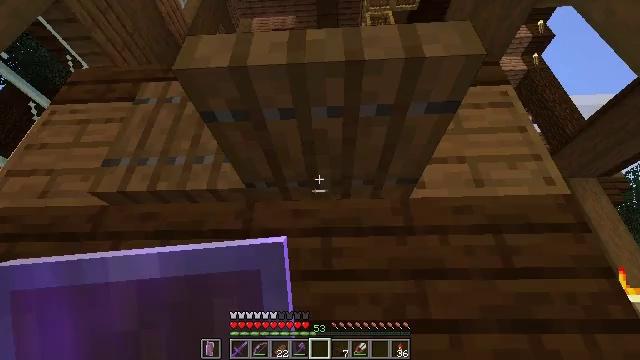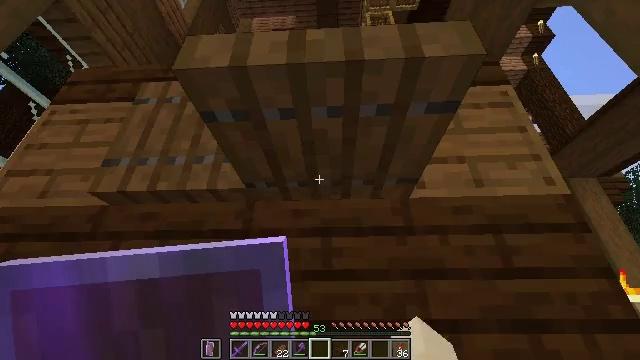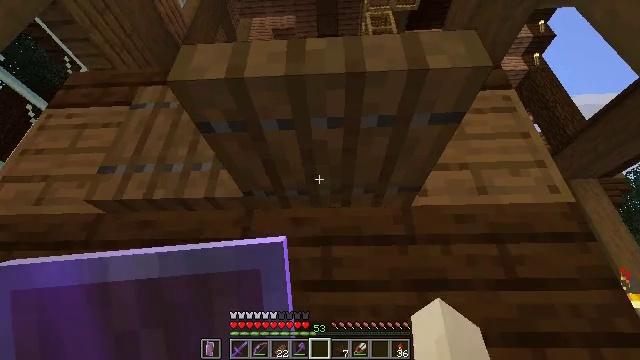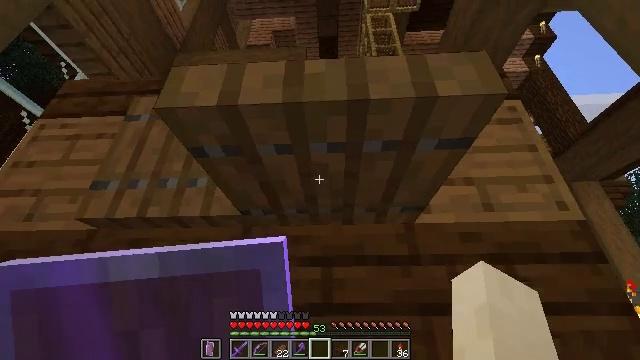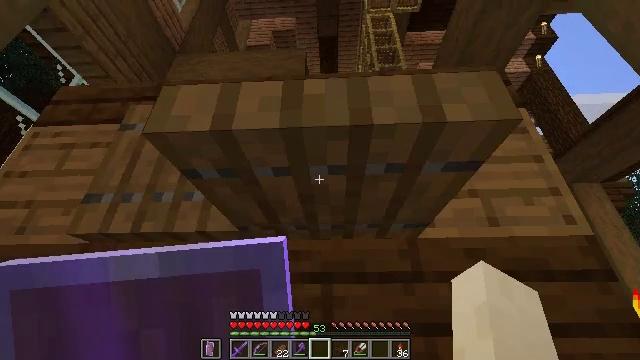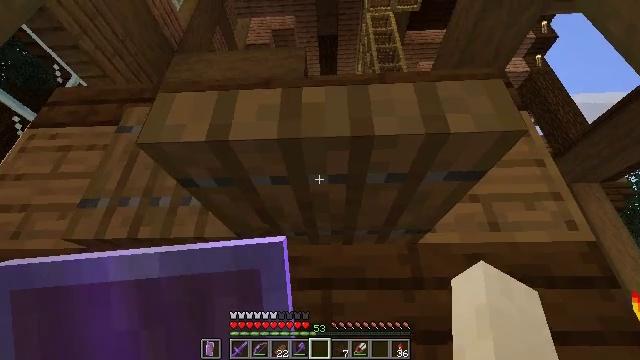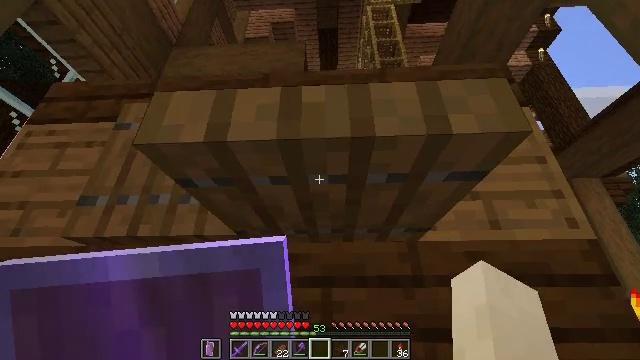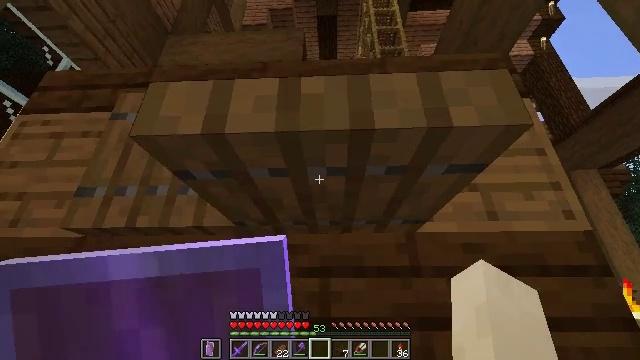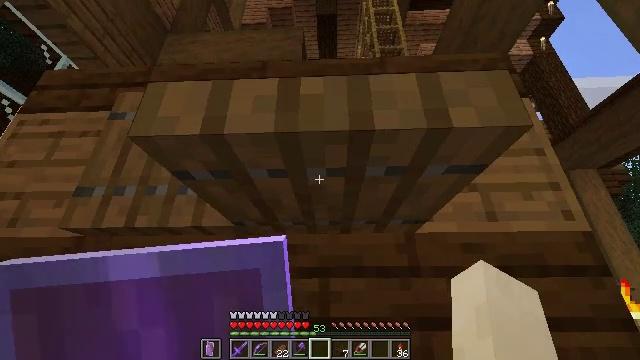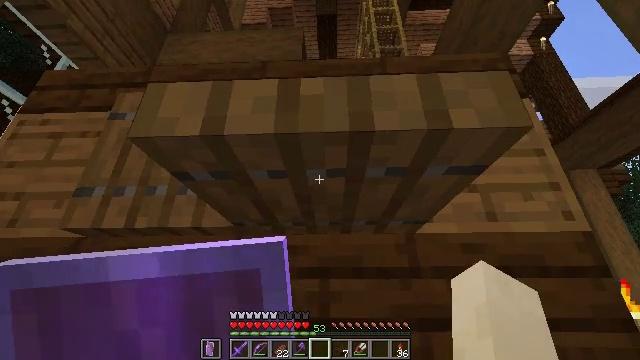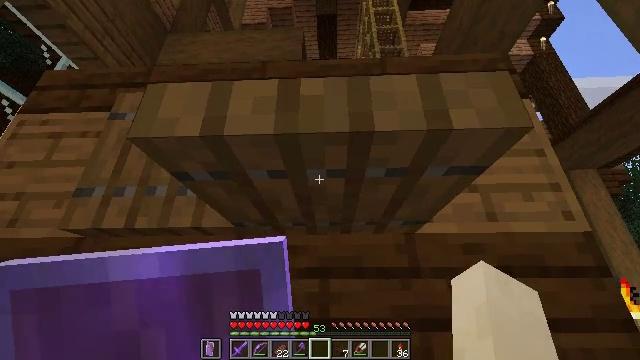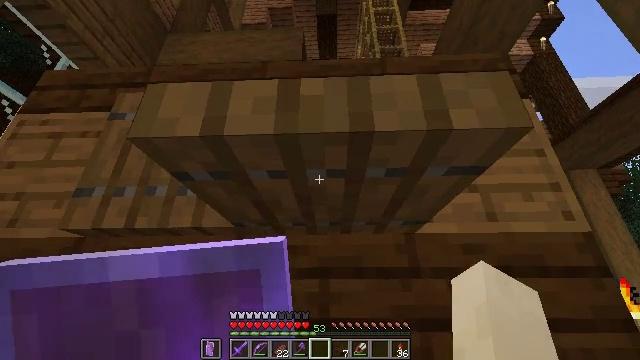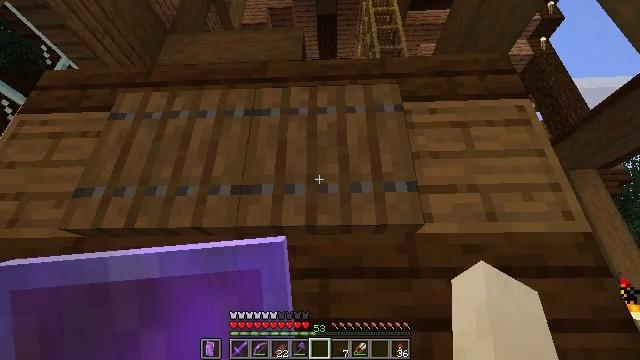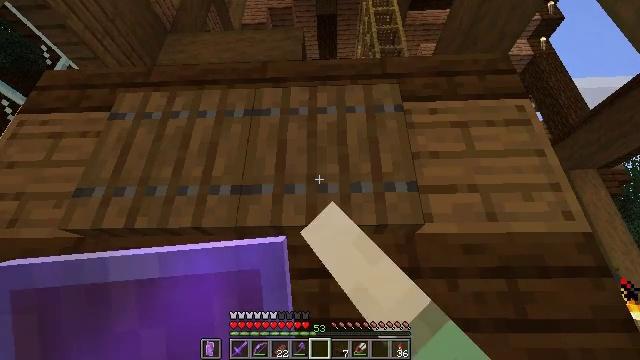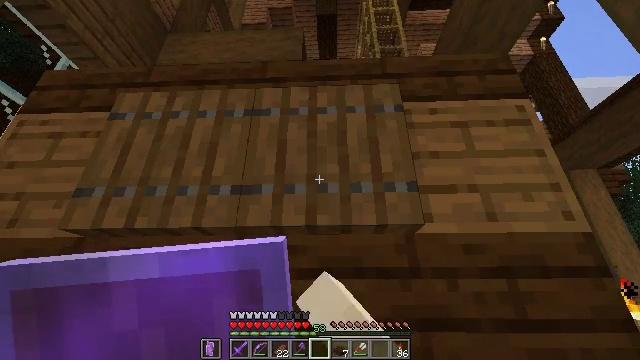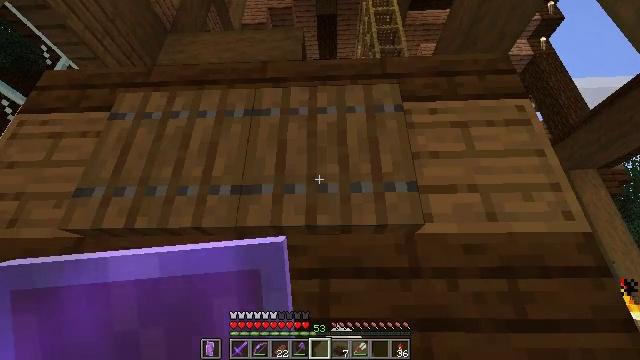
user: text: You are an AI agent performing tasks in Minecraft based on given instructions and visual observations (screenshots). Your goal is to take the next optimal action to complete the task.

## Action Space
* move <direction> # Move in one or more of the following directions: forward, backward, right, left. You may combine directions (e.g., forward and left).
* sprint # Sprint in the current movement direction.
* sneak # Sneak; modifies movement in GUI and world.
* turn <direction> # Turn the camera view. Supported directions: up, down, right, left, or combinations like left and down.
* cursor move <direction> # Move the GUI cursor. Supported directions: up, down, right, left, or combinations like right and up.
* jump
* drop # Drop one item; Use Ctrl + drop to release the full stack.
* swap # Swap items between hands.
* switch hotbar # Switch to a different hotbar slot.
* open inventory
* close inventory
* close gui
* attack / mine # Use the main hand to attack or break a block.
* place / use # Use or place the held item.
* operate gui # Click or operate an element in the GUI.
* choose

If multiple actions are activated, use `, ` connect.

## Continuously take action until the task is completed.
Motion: motion action
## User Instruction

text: Attack the dark oak stairs to gather the materials.
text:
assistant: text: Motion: no_op
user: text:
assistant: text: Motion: no_op
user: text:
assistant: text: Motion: no_op
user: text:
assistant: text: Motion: no_op
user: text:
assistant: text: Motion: no_op
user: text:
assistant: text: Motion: turn down
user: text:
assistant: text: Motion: turn down
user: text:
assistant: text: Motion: no_op
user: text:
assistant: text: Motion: no_op
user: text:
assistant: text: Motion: no_op
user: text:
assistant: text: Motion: no_op
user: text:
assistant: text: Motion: use / place
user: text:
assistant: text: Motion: use / place
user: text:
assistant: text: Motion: use / place
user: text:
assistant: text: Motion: no_op
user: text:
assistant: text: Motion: move forward, turn down
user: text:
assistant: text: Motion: move forward, turn down
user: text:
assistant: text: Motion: move forward, turn down
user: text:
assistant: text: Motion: move forward, turn left and down, jump
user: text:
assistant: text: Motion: move forward, turn left and down, jump
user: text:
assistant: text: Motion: move forward, turn left and down, jump
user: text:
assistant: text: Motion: move forward, turn left and down
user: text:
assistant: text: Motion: move forward, turn left and down
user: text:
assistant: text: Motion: move forward, turn left and down
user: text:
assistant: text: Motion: move forward, turn left and down
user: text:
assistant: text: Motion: move forward, turn left and down
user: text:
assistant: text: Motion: move forward, turn left and down
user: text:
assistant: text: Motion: move forward, turn left and down
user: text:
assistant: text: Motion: move forward, turn left and down
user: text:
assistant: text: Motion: move forward